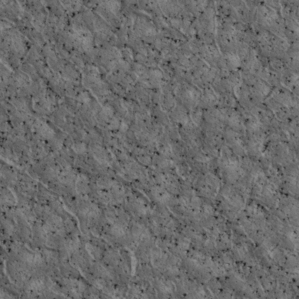
Label: non_frost